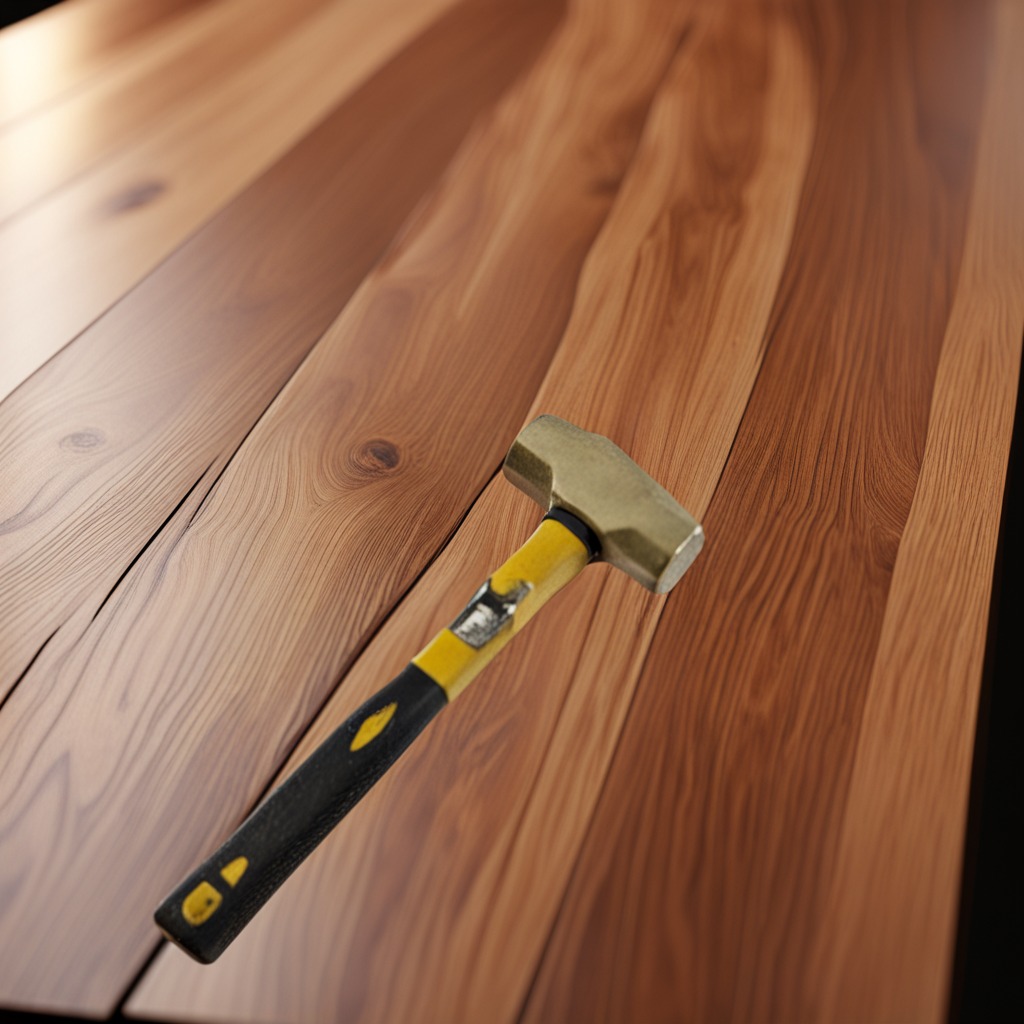
A hammer is lying on the wooden table in a carpentry studio.